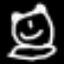
Label: frog